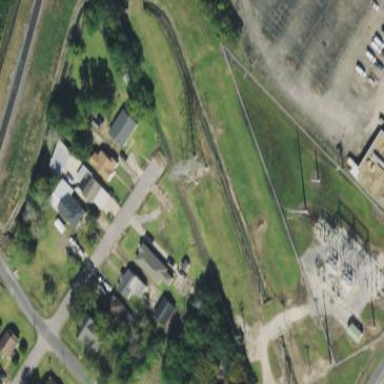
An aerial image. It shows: Outdoor power substation at the transmission level.